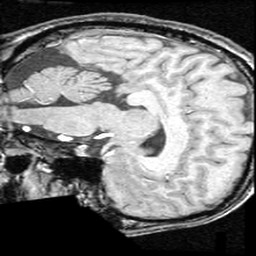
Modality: T1w
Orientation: sagittal
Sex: male
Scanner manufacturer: ge
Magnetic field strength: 1.5 T
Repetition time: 21 s
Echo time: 0.008 s